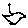
Label: bird